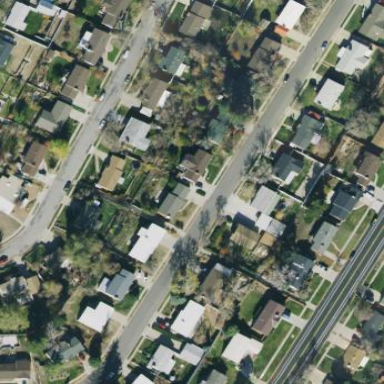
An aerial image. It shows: Sidewalk.